Question:
When I hover over a function, I get the documentation, but the HTML isn't being parsed. This happens to me in both Aptana 3 and Eclipse Helios. Any ideas? I'm clueless. Ubuntu 11.04 btw
EDIT:
When I press F2 for focus, the dialog turns yellow and the content is
'''
<div class="header"PHP API
require_once
The require_once keyword
'''
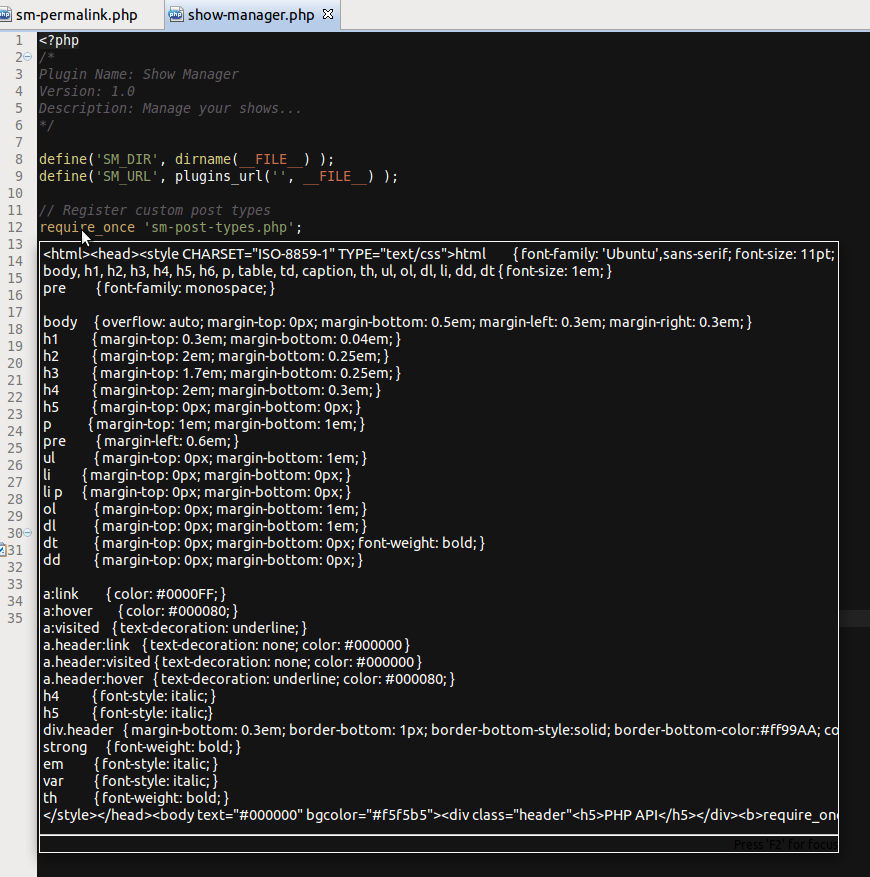
Answer: First, make sure you have Internal Web Browser available in your Eclipse. For this use menu Window/Show View/Other/Internal Web Browser.
If browser is not available, read <URL>
Cheers,
Max